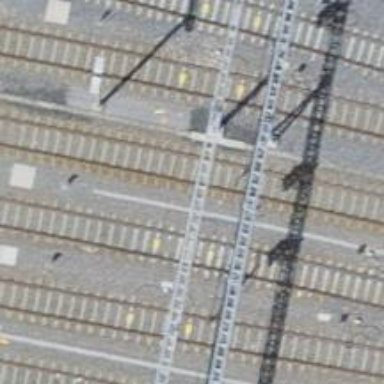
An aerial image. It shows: Railway signal.